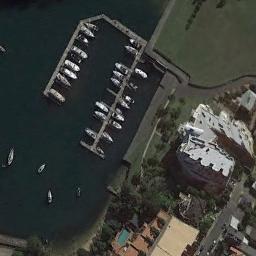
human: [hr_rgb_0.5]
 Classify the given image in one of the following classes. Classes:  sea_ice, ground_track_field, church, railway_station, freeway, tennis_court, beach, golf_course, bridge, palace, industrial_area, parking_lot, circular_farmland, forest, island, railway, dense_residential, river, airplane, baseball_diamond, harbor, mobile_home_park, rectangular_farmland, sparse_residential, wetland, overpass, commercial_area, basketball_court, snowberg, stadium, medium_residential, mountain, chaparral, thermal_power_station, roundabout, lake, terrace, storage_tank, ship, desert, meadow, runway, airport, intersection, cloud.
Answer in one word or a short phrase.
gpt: harbor